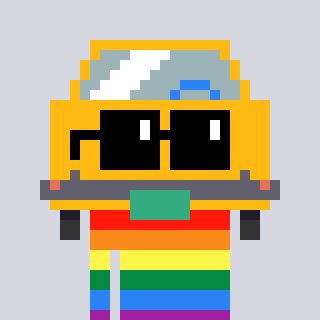
a pixel art character with square black sunglasses, a taxi-shaped head and a computerblue-colored body on a cool background